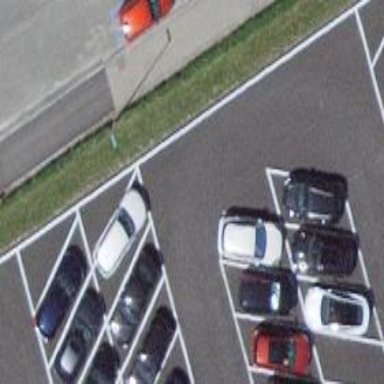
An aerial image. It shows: Parking aisle designated as service road.